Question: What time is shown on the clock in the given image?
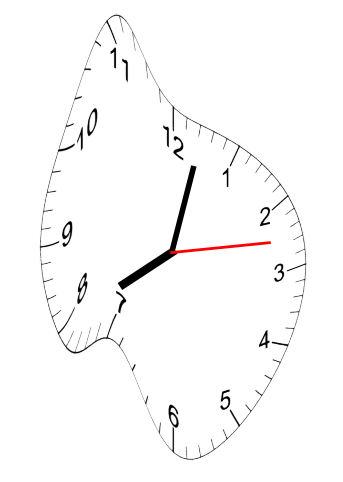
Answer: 08:02:13